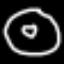
Label: donut